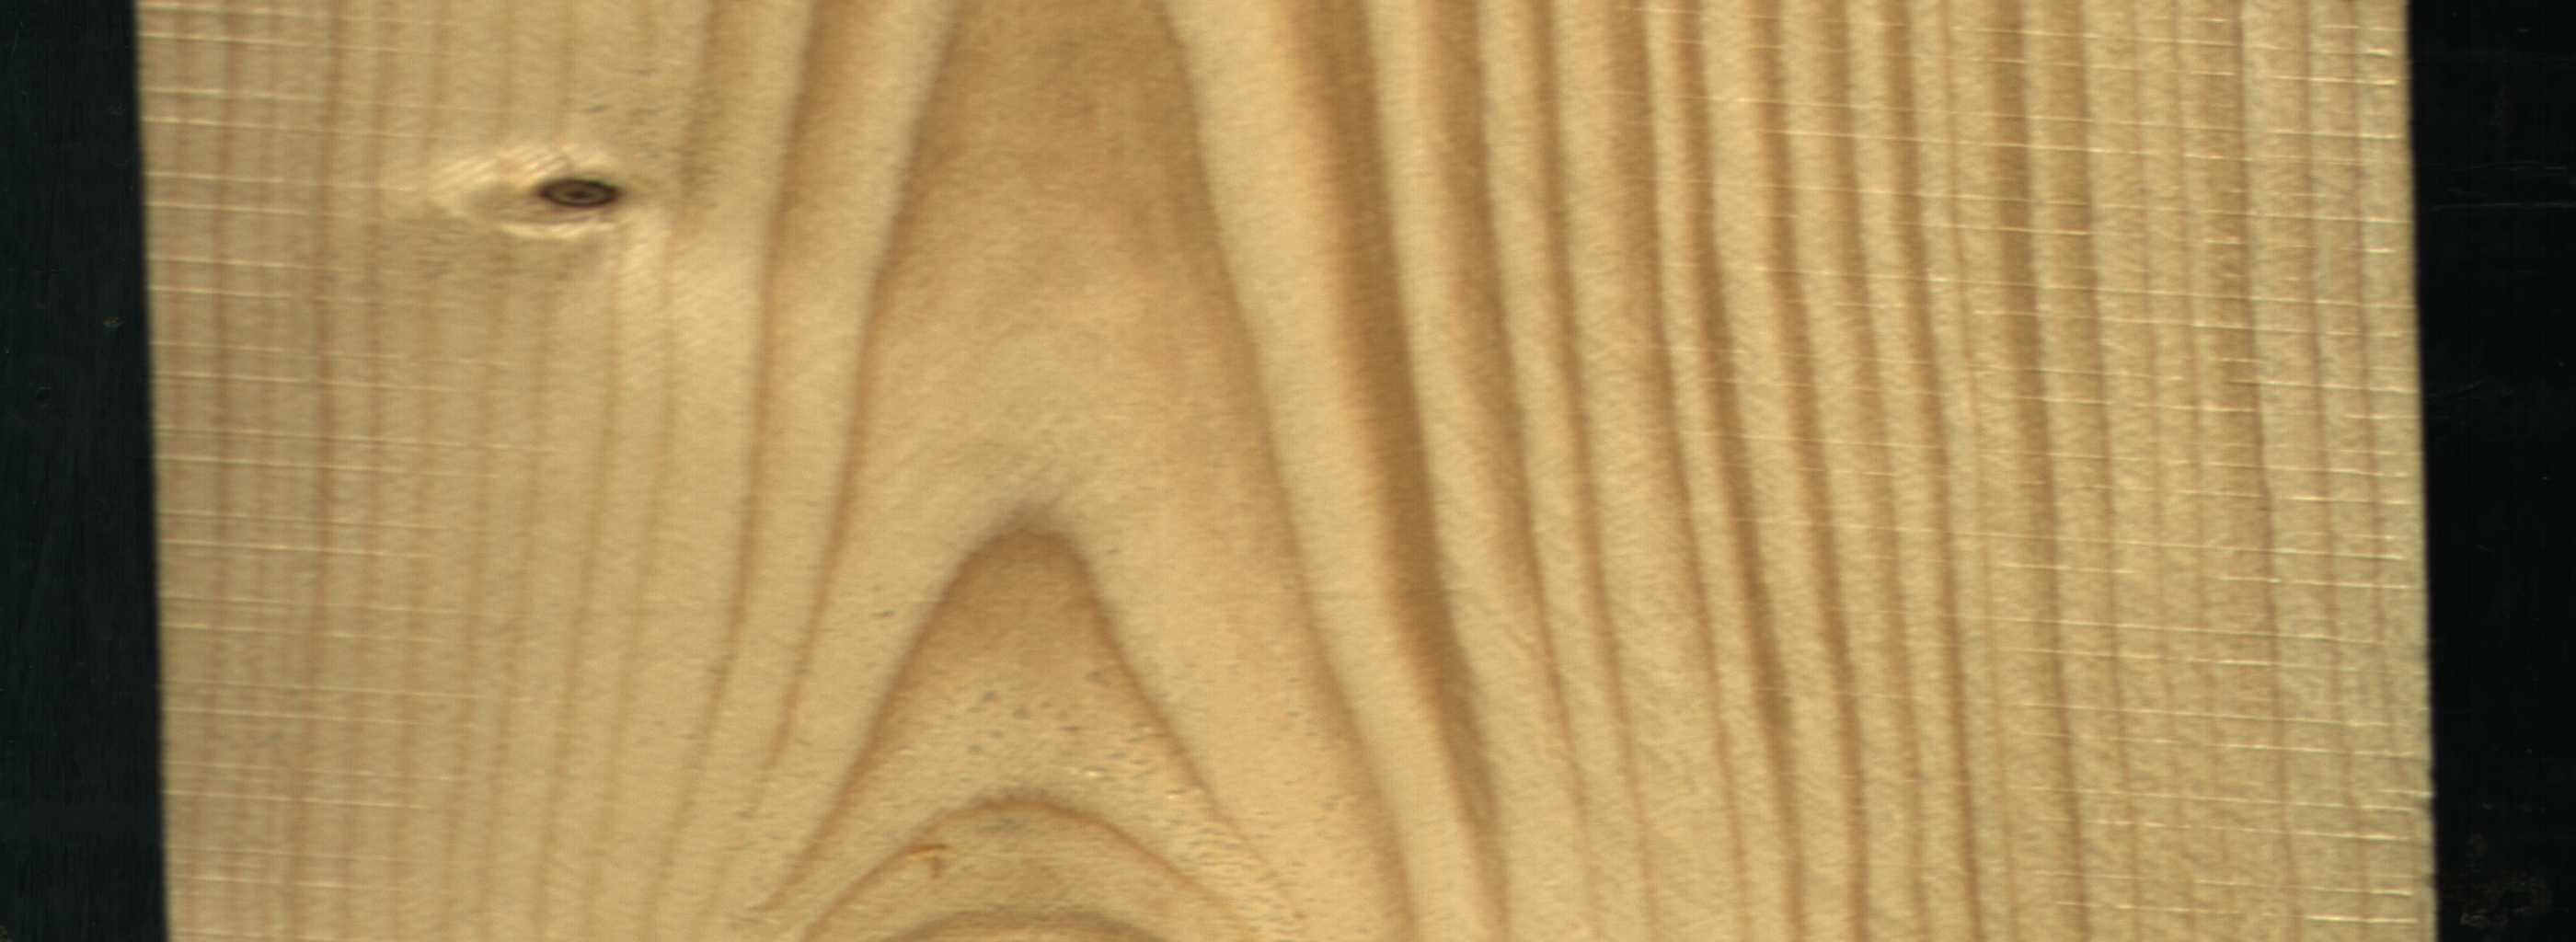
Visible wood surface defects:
Dead_Knot